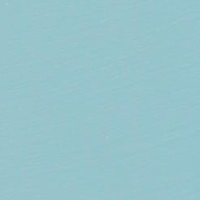
EUNIS habitat code: 14
Species observed at this site:
Gentianella campestris